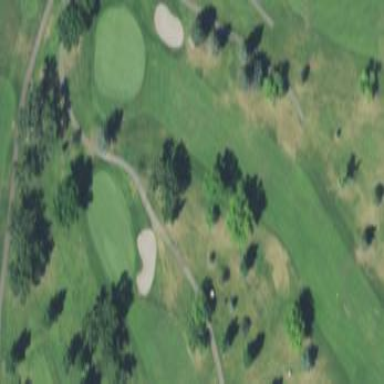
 specifically mown fairway on golf course."